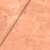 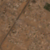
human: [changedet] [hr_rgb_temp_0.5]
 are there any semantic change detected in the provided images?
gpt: The desert area on both sides of the road is urbanized.